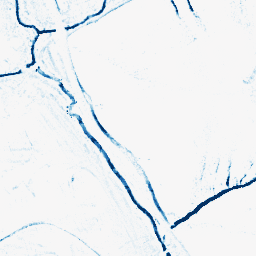
Category: morphological
Decomposition family: morphological_rect
Decomposition parameters: operation: closing
width: 5
height: 5
Upsampling method: regularized
Upsampling parameters: scale: 2
lambda_reg: 0.01
Upsampling scale: 2